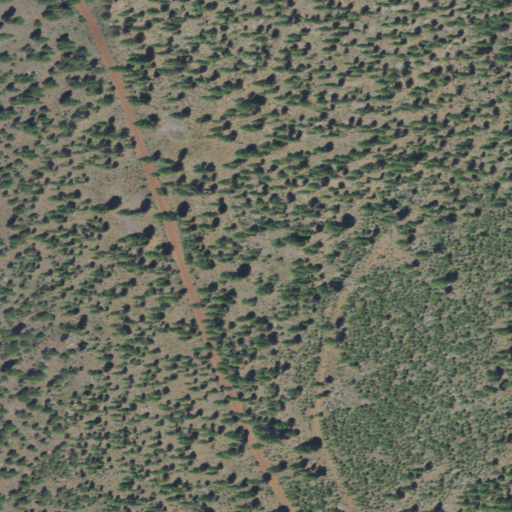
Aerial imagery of gap in Oregon named The Gap containing shrub and evergreen forest